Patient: sex M, age 29
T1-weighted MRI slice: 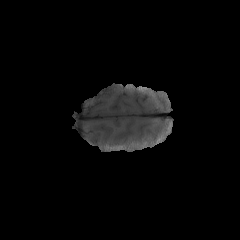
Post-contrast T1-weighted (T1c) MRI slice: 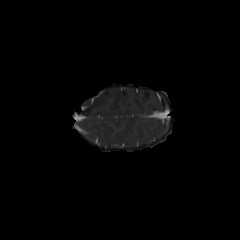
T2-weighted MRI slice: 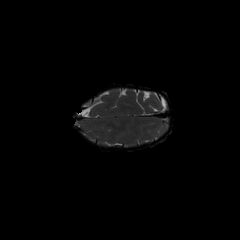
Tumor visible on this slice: no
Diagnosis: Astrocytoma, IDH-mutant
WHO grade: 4